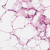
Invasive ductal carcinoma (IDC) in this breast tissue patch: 0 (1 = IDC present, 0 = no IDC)